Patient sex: M
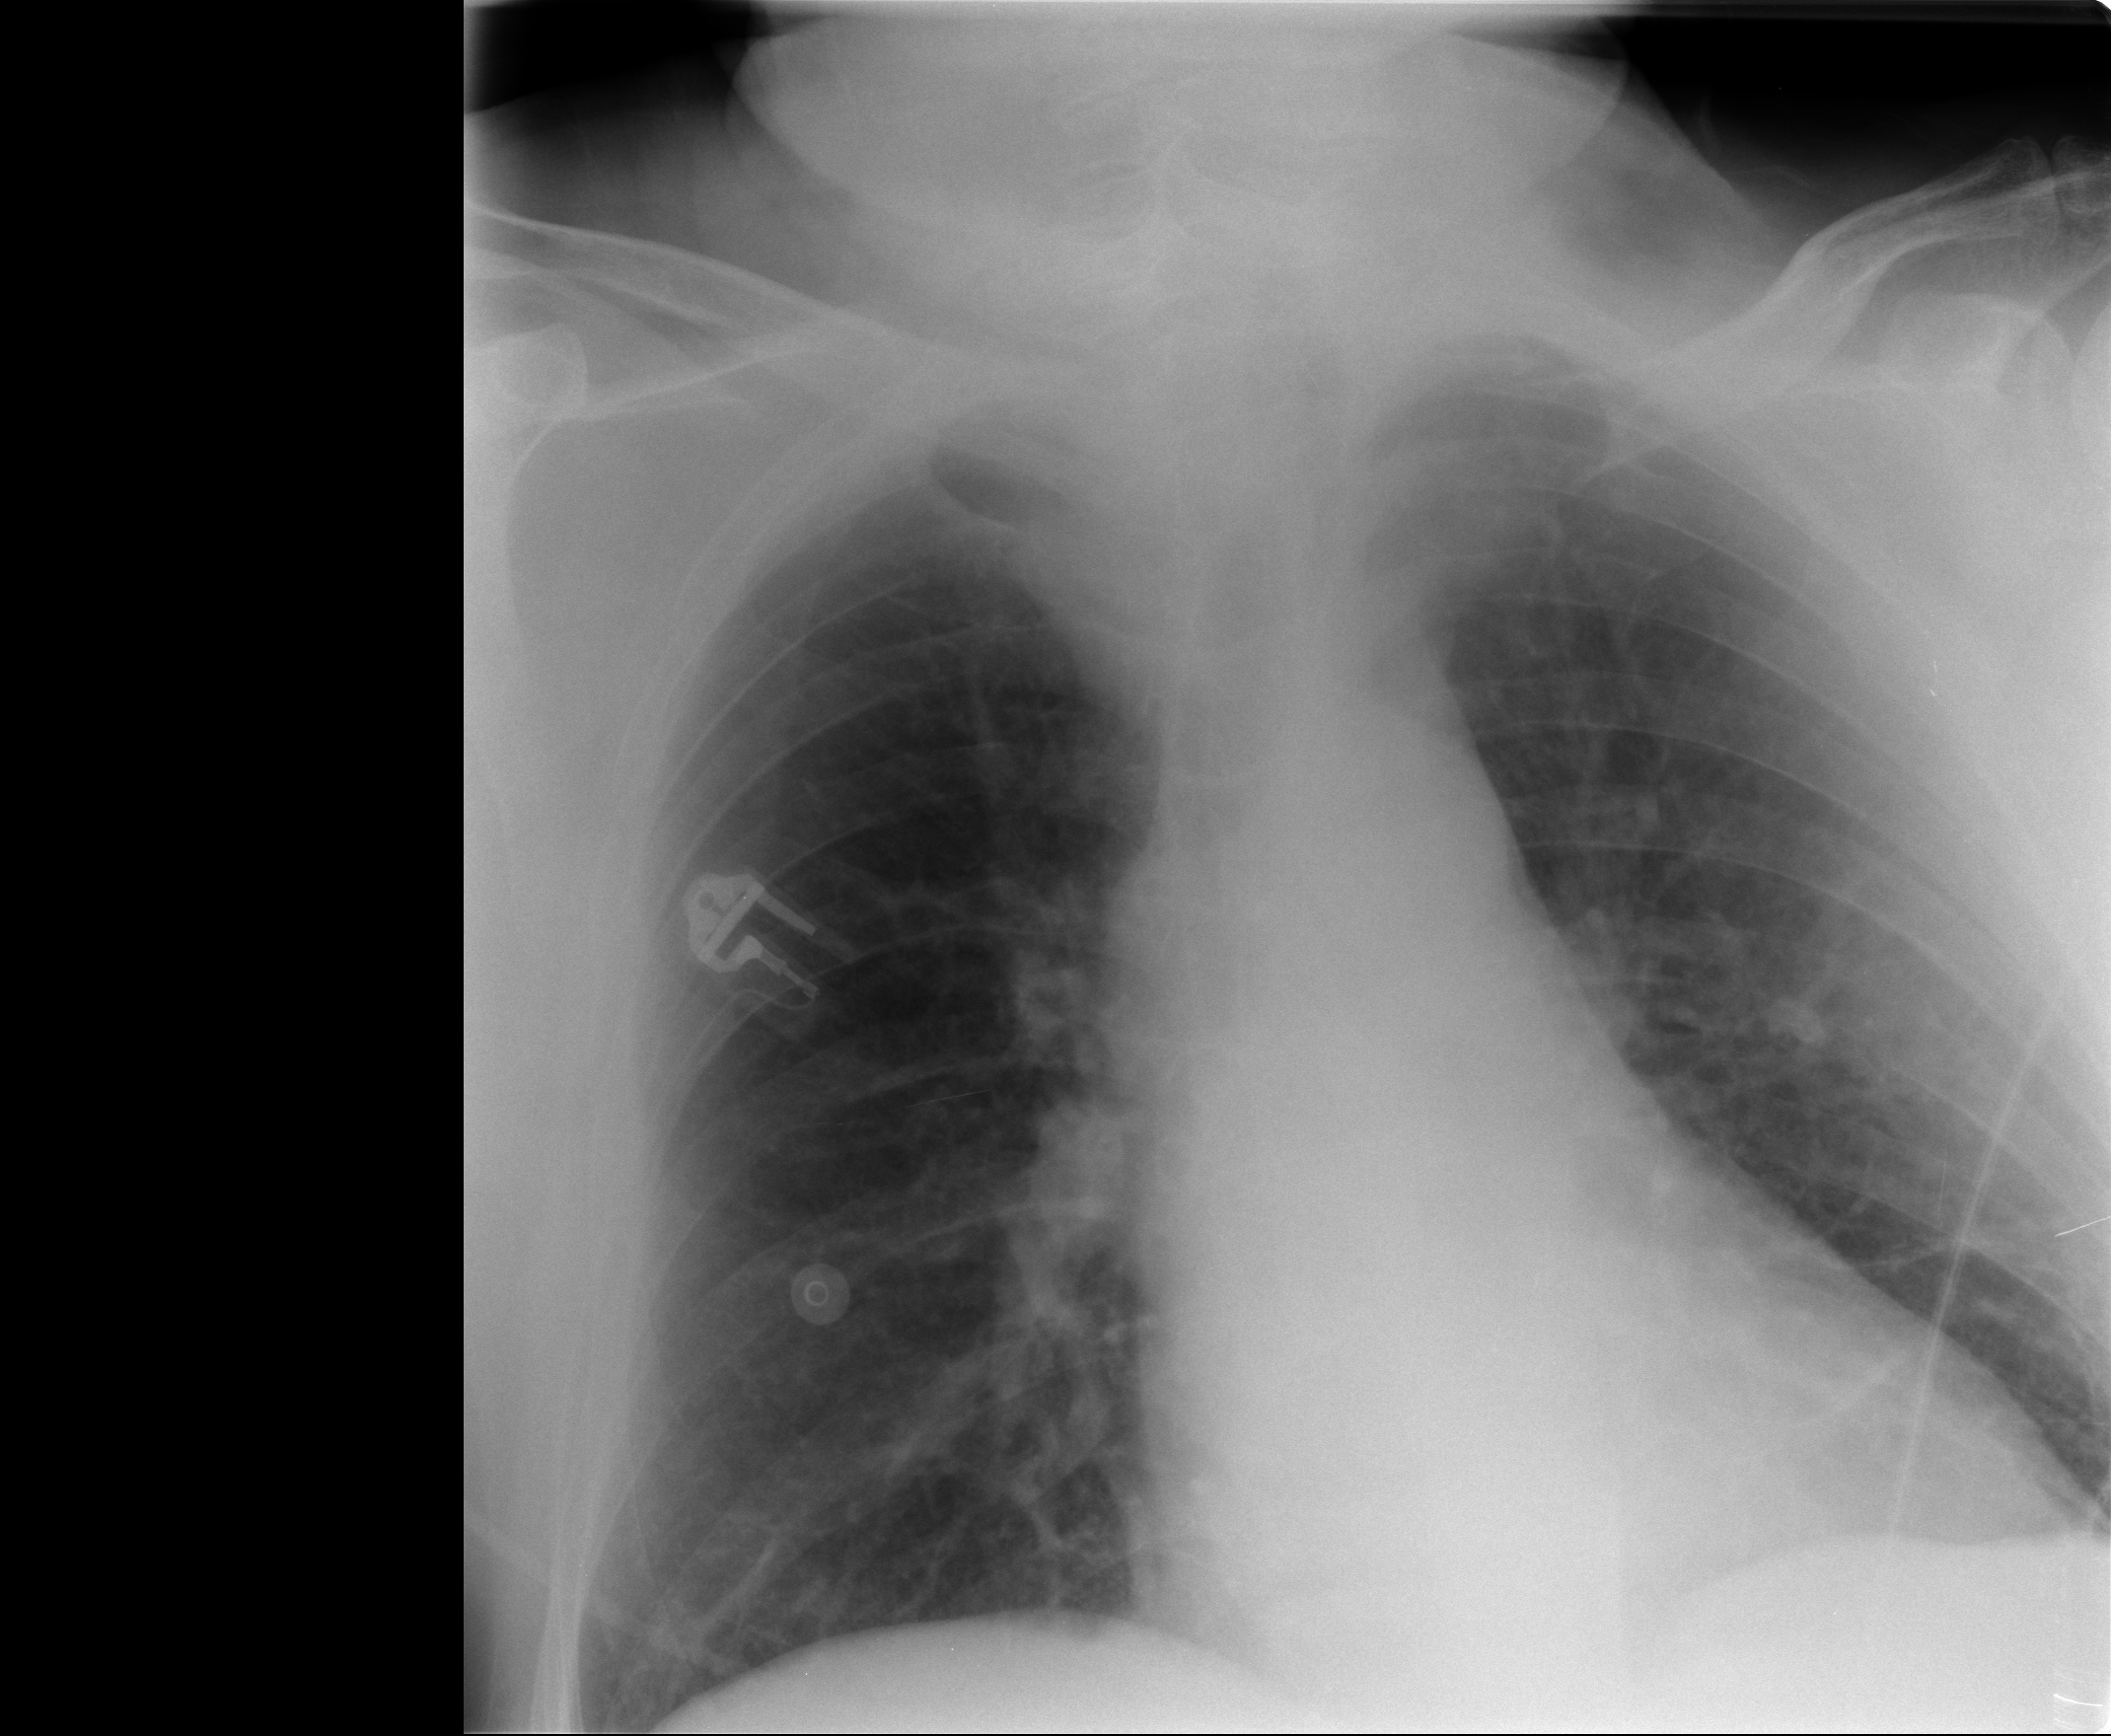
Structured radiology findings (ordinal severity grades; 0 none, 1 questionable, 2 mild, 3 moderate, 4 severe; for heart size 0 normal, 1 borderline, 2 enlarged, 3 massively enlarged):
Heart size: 2
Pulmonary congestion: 1
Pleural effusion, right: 1
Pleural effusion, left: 1
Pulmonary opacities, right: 2
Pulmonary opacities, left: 0
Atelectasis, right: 2
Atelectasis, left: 2